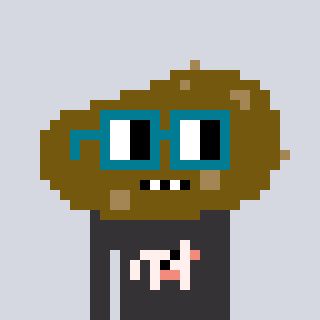
a pixel art character with square dark green glasses, a potato-shaped head and a grayscale-colored body on a cool background